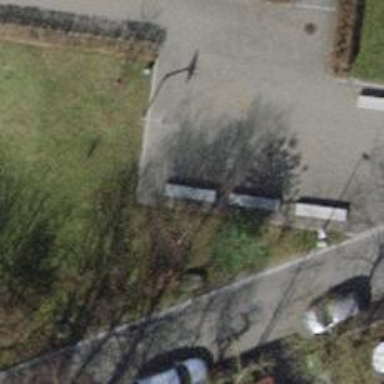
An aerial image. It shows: Concrete bench.